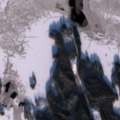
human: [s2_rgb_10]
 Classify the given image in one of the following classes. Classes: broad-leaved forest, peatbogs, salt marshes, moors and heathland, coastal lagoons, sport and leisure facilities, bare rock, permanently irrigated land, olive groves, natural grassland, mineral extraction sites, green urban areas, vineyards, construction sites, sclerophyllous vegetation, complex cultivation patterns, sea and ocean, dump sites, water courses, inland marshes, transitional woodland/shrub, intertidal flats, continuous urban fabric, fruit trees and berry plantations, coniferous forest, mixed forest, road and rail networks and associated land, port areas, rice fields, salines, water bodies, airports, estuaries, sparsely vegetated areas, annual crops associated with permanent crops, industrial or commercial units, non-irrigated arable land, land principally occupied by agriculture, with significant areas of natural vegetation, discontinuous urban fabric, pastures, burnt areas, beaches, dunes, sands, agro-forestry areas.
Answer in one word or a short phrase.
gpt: coniferous forest, mixed forest, water bodies